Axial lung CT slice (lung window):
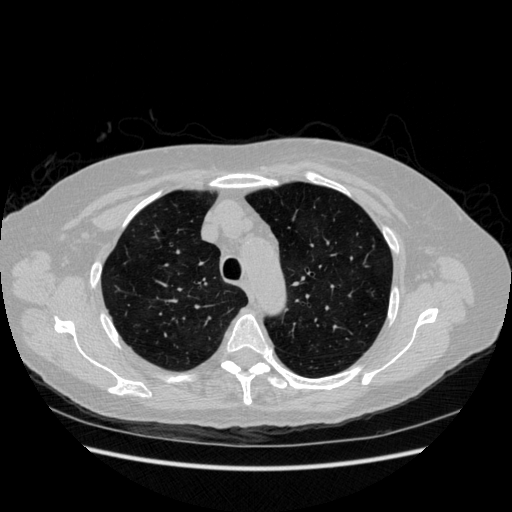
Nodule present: no